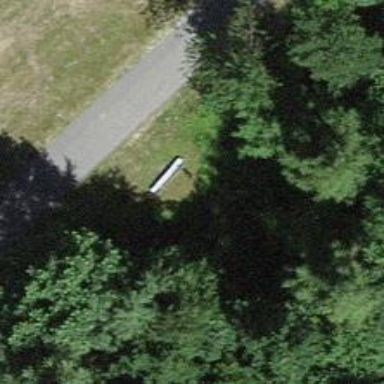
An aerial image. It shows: Bench for seating.